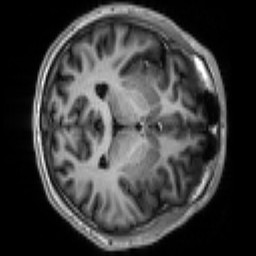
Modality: T1w
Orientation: axial
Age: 18
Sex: male
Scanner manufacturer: siemens
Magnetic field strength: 3 T
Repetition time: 2.3 s
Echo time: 0.00267 s